Question: I have the following *.bat file executing itself on a schedule. This file consists of different tasks, primarily involves in having a the backup dump file exported to the Test DB Machine every day.
'''
@echo off
@echo %time%
del C:\Factory\index.sql
echo exporting indexes...
Imp jksbschema/password file=C:\DBDUMP\jksb.dmp full=yes log=C:\Factory\log\dump_index.log indexfile=index.sql
@echo %time%
echo connecting to Oracle...
echo Delete and Re-Creation of User
sqlplus "sys/password as sysdba" @C:\Factory\script\step_1.sql
echo importing dump file begins...
@echo %time%
Imp jksbschema/password file=C:\DBDUMP\jksb.dmp full=yes log=C:\Factory\log\dump.log Compile=n INDEXES=n
echo Applying security priviledges
@echo %time%
sqlplus "sys/password as sysdba" @C:\Factory\script\step_2.sql
@echo %time%
ssr 0 "CONNECT" "REM CONNECT" C:\Factory\index.sql
echo Loading Indexes....'enter code here'
sqlplus "jksbschema/password as sysdba" @C:\Factory\index.sql
@echo %time%
exit
shutdown.exe -r -t 00
'''
Since its a long operation, I execute itself on every night, expecting it to be ready next morning. I also include a command restart the machine once the entire process is over. All the command finishes without asking an input expect the following command:
'''
sqlplus "jksbschema/password as sysdba" @C:\Factory\index.sql
'''
after the above command executes, the batch file asks for an input to exit the process as the snapshot below says

Can anybody help in automatically finish the job and restart itself, rather than ask for an input after the index.sql file is loaded?
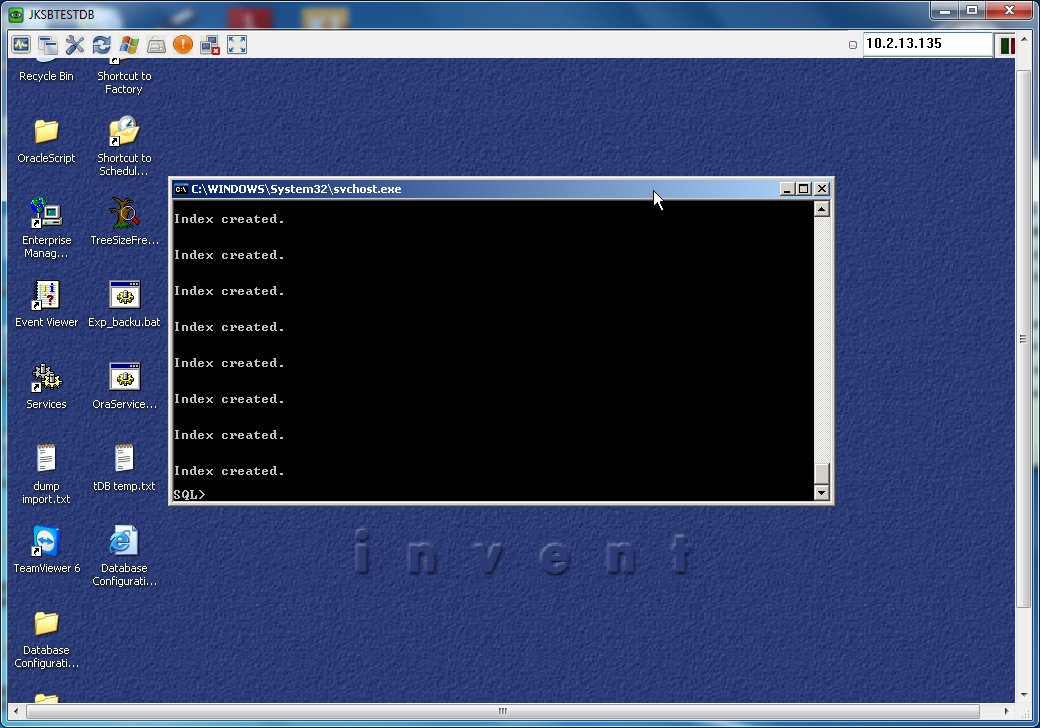
Answer: Create a file named , inside it put the text "quit".
Where you see the lines that execute sqlplus, like this one:
'''
sqlplus "jksbschema/password as sysdba" @C:\Factory\index.sql
'''
change them to this:
'''
sqlplus "jksbschema/password as sysdba" @C:\Factory\index.sql < quit.txt
'''